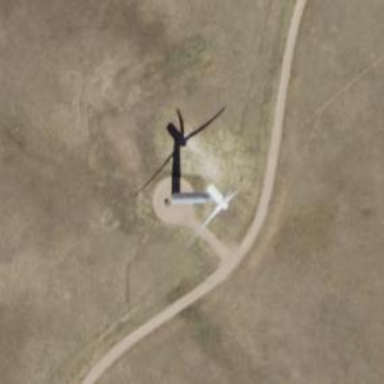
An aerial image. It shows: Wind generator powered by wind turbine.